Question: so I'm currently working on a music based game. Much like audio surf, the user selects their audio file and then the game continues to process the level according to the music. Currently I'm using the FileDialog to select file, but this only works in window mode. What would be the easiest way to implement similar functionality with my game even when the game is in full screen. I want to implement something similar to Audio surf, where selecting a folder simply opens the location up.
Edit screenshot and how audio file browser works:

Before the user can start the game, an audio file must be selected. When the game starts, it simply displays the default directory. The user can traverse directories by clicking on the folder and can go back by clicking the back button. It will display only audio files if they exist in a folder.
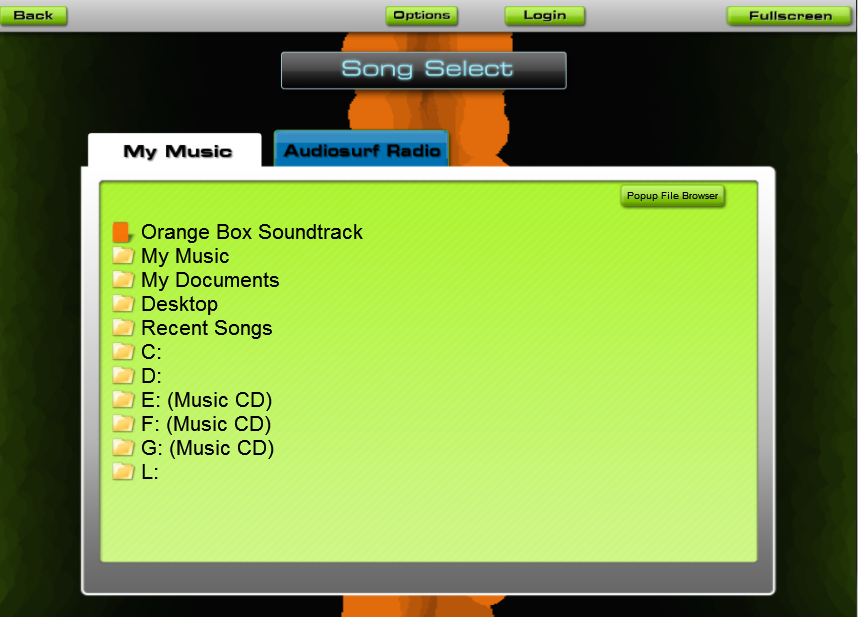
Answer: I was able to implement this functionality using <URL> GUI library available for XNA.